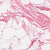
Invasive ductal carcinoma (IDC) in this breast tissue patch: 0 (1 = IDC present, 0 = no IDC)